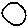
Label: circle